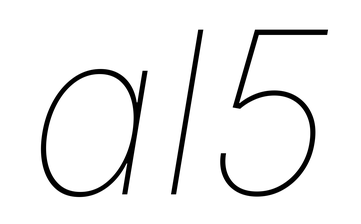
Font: Inter-Italic_Thin_Italic